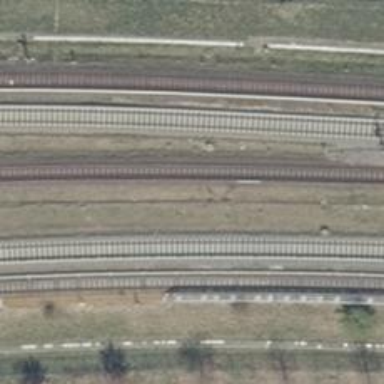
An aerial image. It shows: Electrified rail passing through service yard.